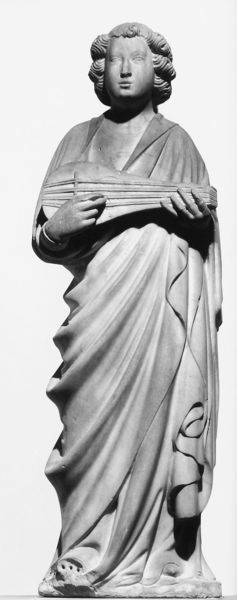
Titel: Musizierende Engel von der Domfassade
Künstler: Piero di Giovanni Tedesco
Institution: Florenz, Domopera
Schlagwörter: kopf, mann, umhang, finger, frau, grau, mund, nase, stirn, tuch, augen, falten, gesicht, mensch, stein, hände, instrument, figur, gewand, stehend, musik, kinn, locken, statue, wangen, hof, spielen, foto, toga, laute, saiten, tunika, musikant, staue, laier, freu, zupfinstrument